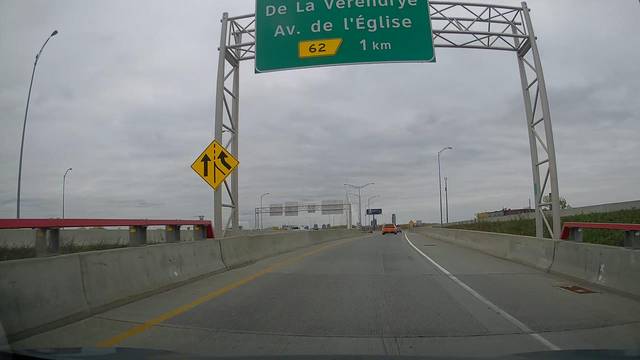
Region: Canada
Coordinates: 45.467, -73.598